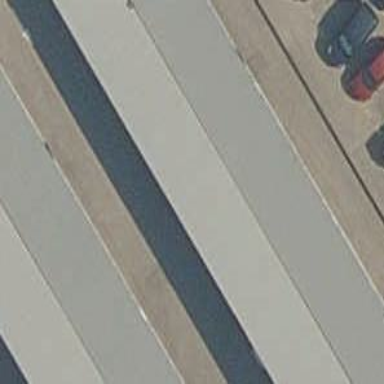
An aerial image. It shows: Carport building.